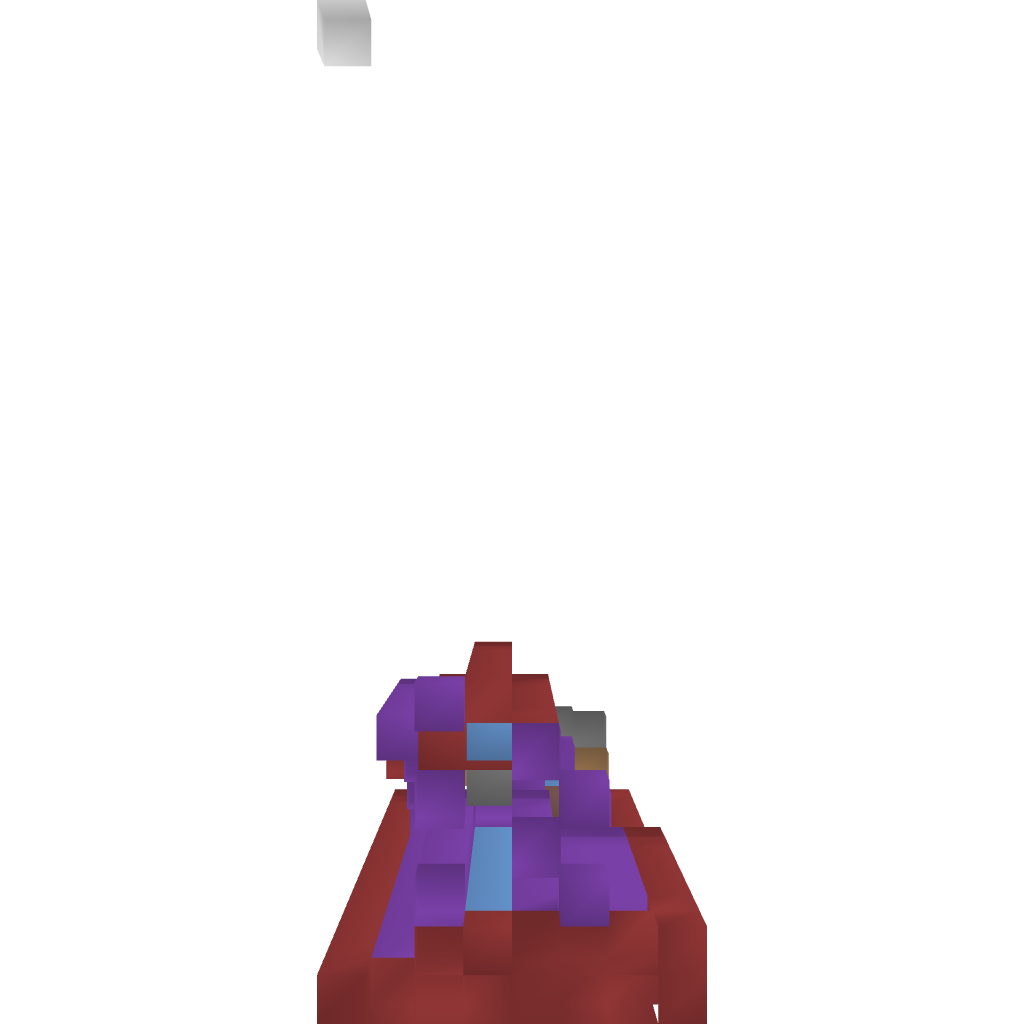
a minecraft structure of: Biggest Cannon Ever! bad low quality